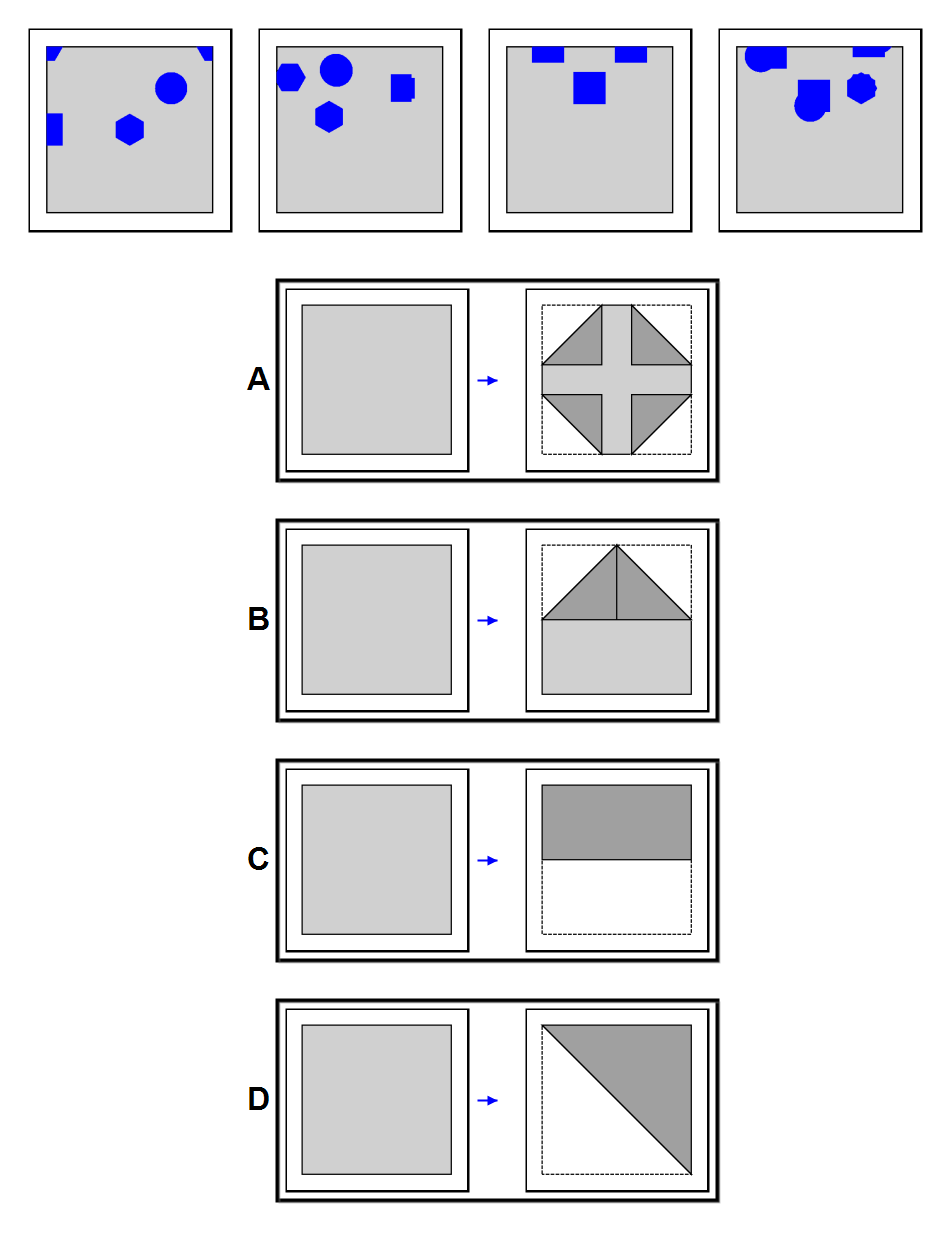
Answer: B